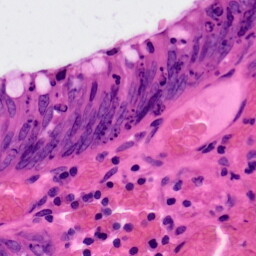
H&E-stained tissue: Colon